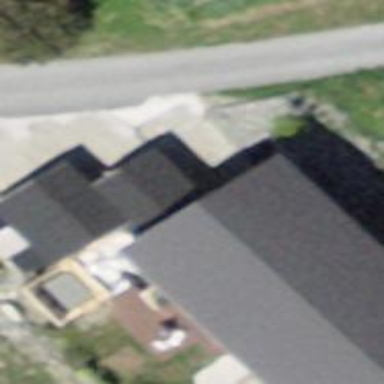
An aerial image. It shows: Detached building with gabled roof.